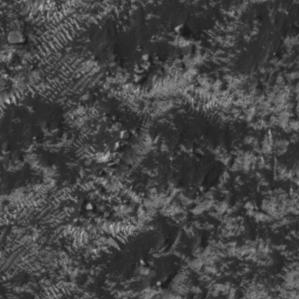
Label: frost